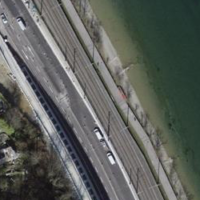
EUNIS habitat code: 57
Species observed at this site:
Mergus merganser